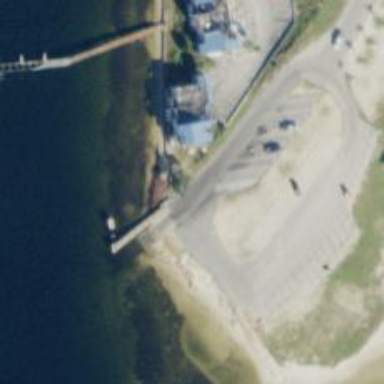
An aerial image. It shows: Slipway on leisure land.